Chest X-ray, AP view. Patient: 56 years old, sex F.
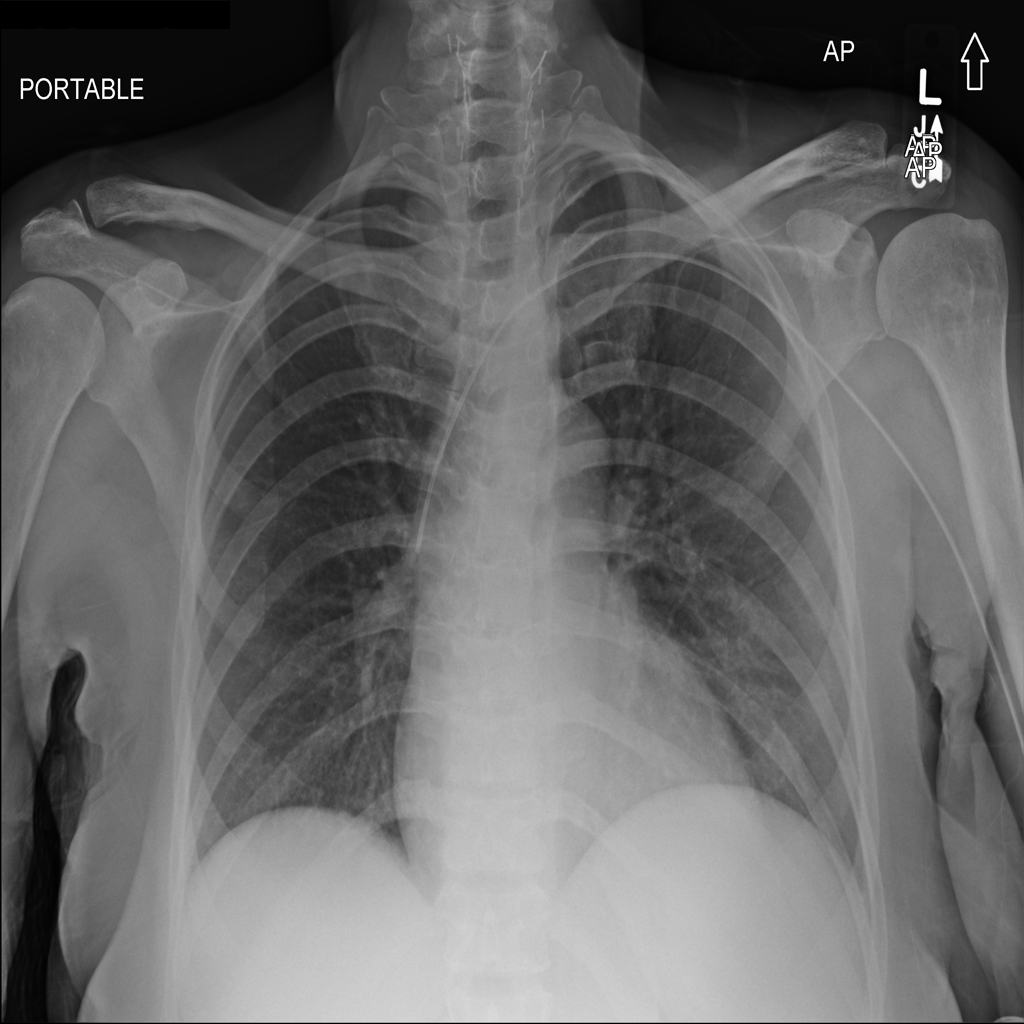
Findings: No Finding